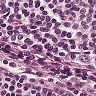
Metastatic tissue present: no